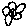
Label: flower